Current action and preconditions to check: trajectory_clear

Your task: For each precondition in the list above, predict whether it will hold at this action.

Consider the current scene as observed from the mobile robot's camera, and analyze the predicted future states of all dynamic agents (e.g., people, animals, vehicles, or any moving entities) within the NEXT SECOND.

IMPORTANT: Only answer "very likely" if you are absolutely certain—based on strong, clear evidence—that a dynamic agent will violate the precondition in the predicted future state. Do NOT answer "very likely" for unlikely, ambiguous, or low-probability risks.

Ask yourself for each precondition: Is there a high probability, with clear and convincing evidence, that the predicted future states of any dynamic agent will interfere with the predicted future state of the currently executing action within the NEXT SECOND, causing that precondition to fail?

Assess the risk level based on these predictions. Use "likely" or "very likely" if motions create a clear risk of interference.

Use "neutral" or "improbable" if agents are nearby but their predicted paths are clearly diverging or non-conflicting.

Failure Risk Categories: "very improbable", "improbable", "neutral", "likely", "very likely"

Answer Format: Output ONLY the probability_of_failure value from these categories: "very improbable", "improbable", "neutral", "likely", "very likely"

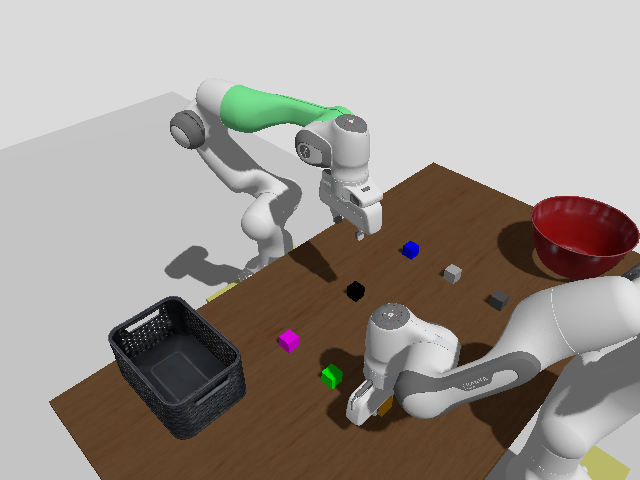

Answer: very improbable